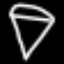
Label: diamond